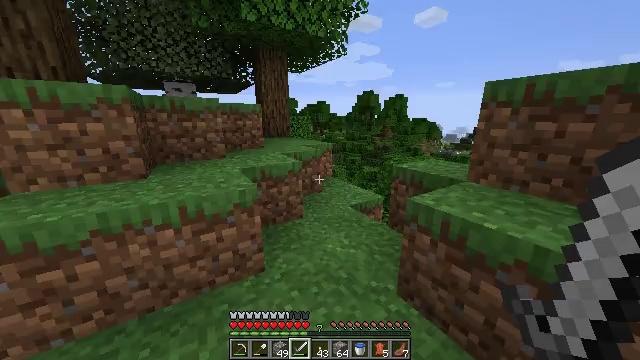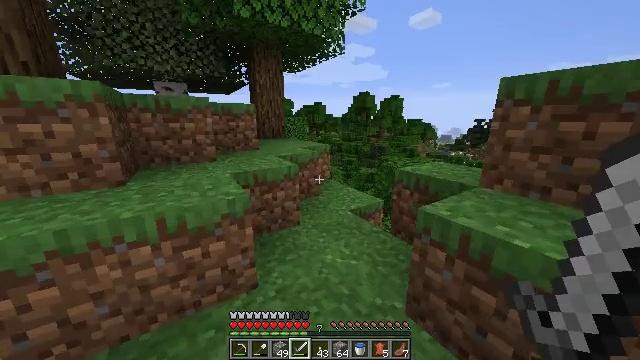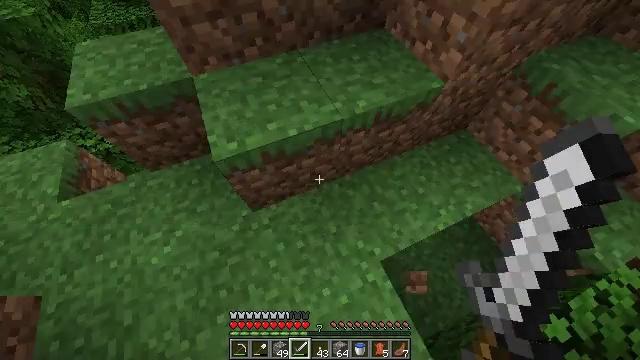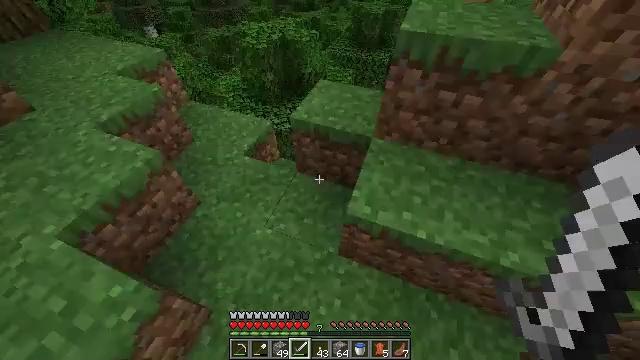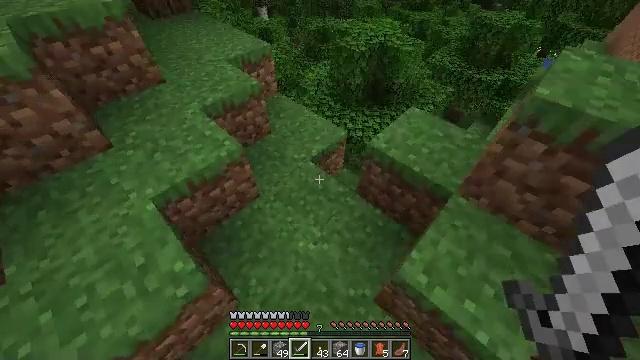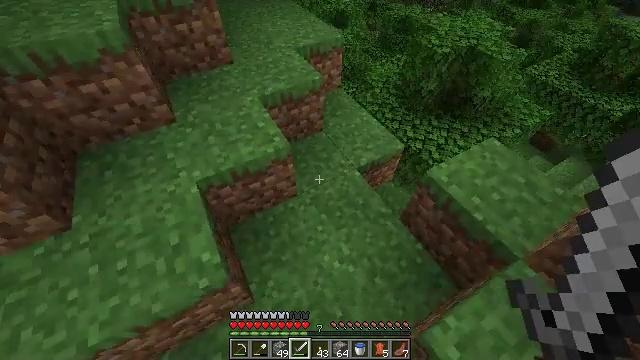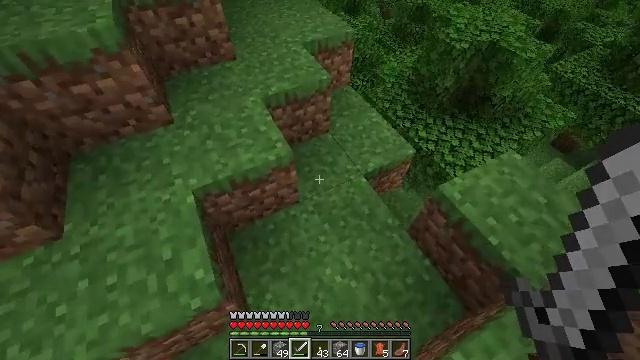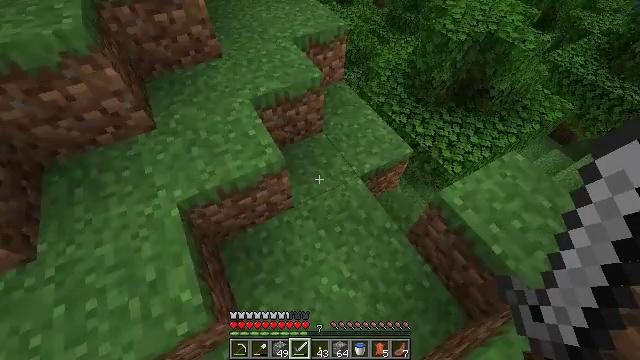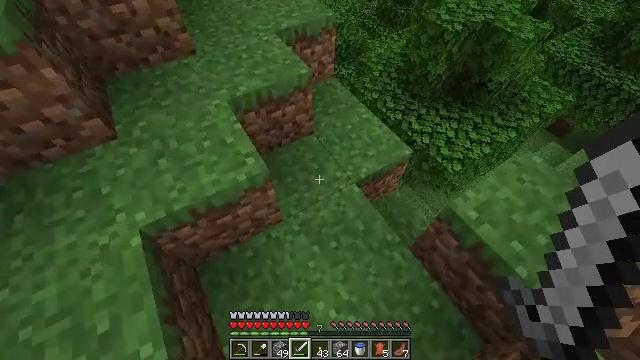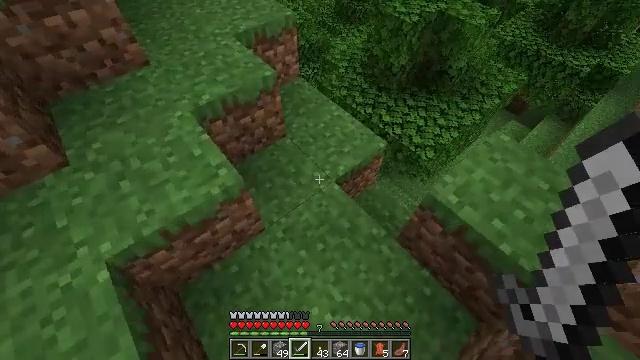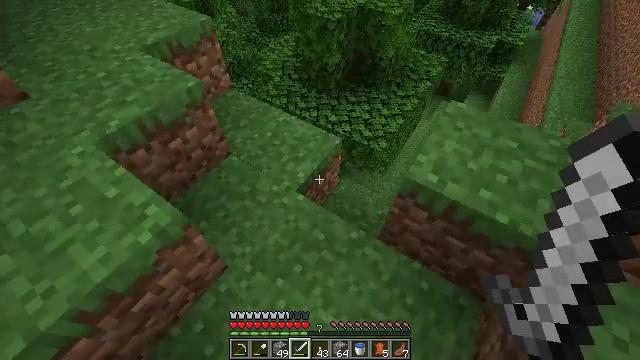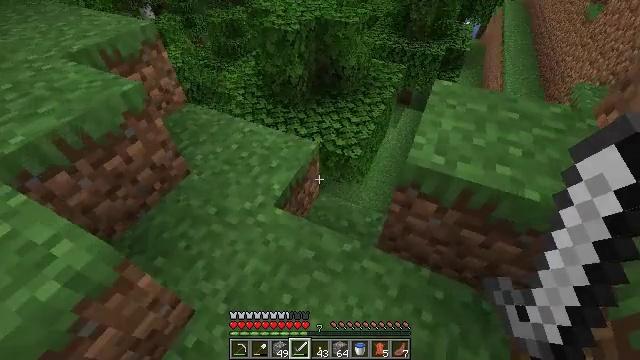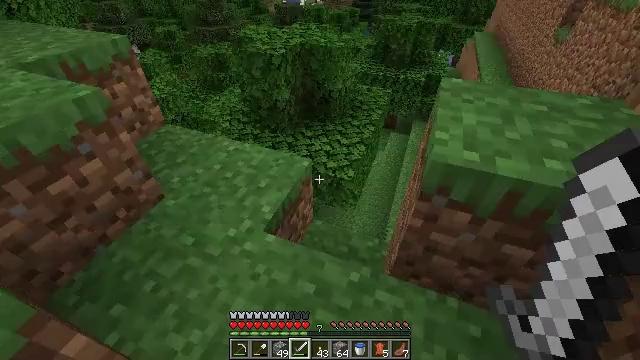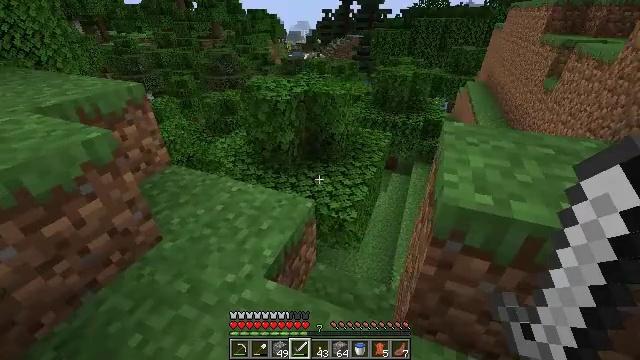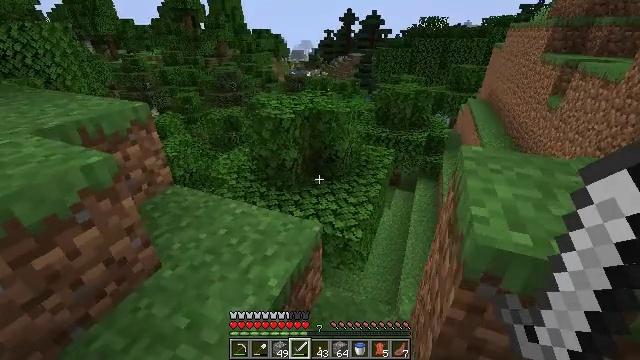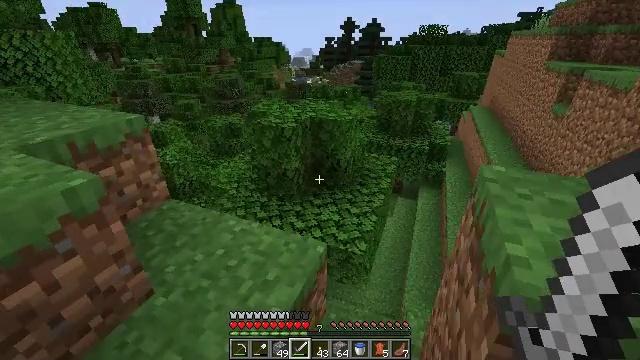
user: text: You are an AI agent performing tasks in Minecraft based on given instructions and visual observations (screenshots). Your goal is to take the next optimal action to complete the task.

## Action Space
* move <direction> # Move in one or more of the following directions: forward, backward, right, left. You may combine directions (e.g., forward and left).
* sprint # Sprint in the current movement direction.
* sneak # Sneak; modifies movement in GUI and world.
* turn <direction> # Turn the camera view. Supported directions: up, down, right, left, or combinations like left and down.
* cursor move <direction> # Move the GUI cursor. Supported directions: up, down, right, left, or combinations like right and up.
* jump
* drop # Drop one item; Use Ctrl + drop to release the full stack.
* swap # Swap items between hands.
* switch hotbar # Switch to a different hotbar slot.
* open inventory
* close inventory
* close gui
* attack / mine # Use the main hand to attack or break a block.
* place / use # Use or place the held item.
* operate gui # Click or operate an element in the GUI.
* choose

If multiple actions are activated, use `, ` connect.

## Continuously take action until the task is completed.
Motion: motion action
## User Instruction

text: Remove a peony from the inventory.
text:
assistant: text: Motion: move forward, sprint, jump
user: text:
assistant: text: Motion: move forward, sprint, turn right and down, jump
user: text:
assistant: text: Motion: turn left and up
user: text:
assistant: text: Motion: turn left
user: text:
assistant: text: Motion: turn left and down
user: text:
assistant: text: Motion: turn left and down
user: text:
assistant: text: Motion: turn right and down
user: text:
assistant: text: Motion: turn right
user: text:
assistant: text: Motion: turn right
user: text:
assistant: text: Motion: turn right and up
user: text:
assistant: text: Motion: turn right and up
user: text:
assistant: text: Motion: turn right and up
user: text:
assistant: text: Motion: turn up
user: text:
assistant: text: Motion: move forward, turn up
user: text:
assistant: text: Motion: move forward, turn up
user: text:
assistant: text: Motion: move forward, turn up
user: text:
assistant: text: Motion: move forward, turn up
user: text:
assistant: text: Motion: turn up
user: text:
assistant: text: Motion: no_op
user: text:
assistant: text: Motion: no_op
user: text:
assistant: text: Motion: move left, turn up
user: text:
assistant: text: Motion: move left
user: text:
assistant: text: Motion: move left
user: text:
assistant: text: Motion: move left
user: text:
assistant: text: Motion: move forward and move left
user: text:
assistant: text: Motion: move forward and move left
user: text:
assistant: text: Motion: move forward and move left, turn left, jump
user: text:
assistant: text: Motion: move forward and move left, turn left and down, jump
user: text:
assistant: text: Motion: move forward and move left, turn left and down, jump
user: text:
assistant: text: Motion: move forward and move left, turn left, jump